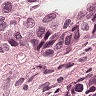
Metastatic tissue present: yes